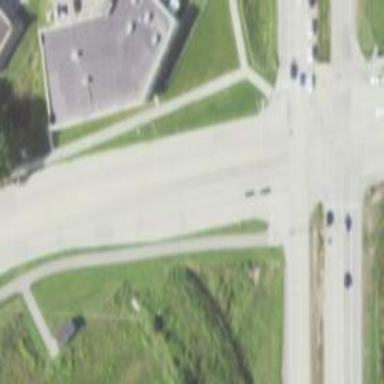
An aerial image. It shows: Secondary road.